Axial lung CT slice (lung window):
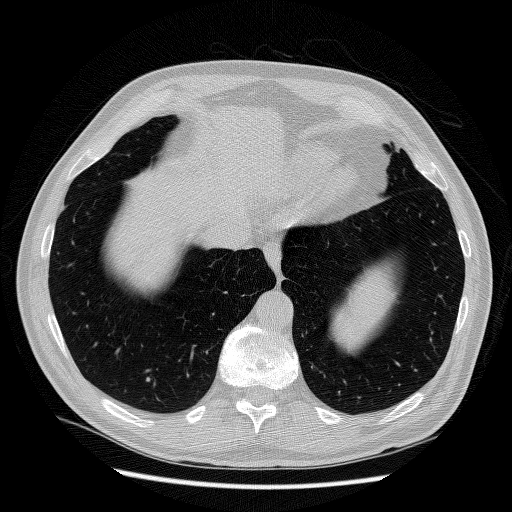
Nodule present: no